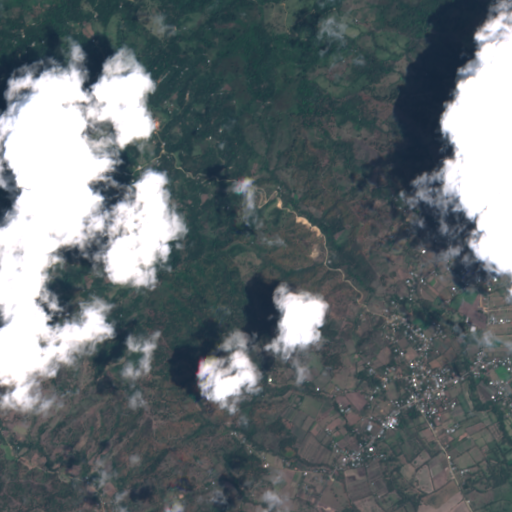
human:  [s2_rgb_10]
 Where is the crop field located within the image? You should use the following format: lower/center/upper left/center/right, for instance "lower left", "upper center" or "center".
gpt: The crop field is located in the upper right of the image.
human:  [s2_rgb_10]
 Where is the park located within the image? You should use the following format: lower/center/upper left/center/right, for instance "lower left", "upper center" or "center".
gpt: The park is located in the upper right of the image.
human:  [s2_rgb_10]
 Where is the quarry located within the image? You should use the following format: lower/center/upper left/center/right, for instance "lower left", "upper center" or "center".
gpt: The quarry is located in the center of the image.
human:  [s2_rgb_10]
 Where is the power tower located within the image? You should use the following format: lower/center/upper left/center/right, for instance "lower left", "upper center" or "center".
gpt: There is no power tower in the image.